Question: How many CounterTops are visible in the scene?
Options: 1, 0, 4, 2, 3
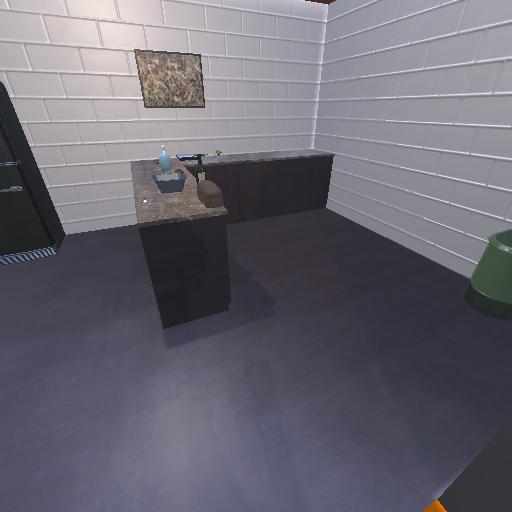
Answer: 1